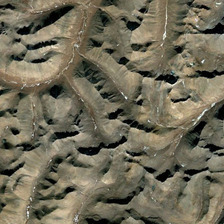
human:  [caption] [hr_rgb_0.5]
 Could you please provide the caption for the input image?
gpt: it is a piece of irregular khaki mountain .

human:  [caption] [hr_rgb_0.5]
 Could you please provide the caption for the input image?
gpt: it is a piece of irregular khaki mountain .

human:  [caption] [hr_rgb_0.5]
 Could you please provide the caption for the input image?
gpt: this mountain is yellow and smooth .

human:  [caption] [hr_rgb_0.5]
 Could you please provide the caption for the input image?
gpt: a towering snow capped mountains .

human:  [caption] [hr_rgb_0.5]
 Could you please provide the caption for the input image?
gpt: a towering snow capped mountains .